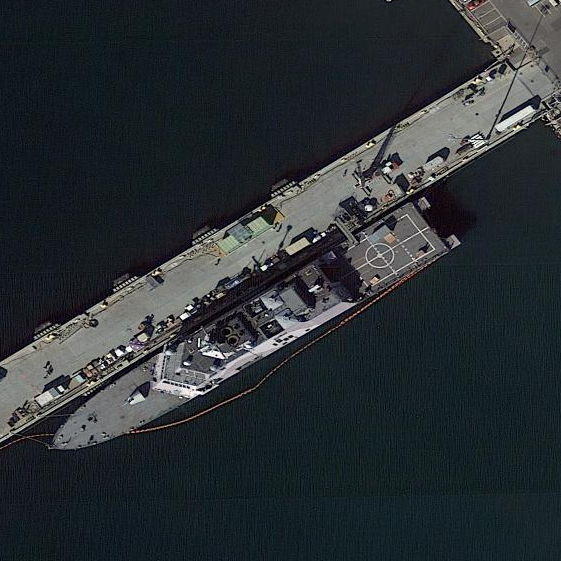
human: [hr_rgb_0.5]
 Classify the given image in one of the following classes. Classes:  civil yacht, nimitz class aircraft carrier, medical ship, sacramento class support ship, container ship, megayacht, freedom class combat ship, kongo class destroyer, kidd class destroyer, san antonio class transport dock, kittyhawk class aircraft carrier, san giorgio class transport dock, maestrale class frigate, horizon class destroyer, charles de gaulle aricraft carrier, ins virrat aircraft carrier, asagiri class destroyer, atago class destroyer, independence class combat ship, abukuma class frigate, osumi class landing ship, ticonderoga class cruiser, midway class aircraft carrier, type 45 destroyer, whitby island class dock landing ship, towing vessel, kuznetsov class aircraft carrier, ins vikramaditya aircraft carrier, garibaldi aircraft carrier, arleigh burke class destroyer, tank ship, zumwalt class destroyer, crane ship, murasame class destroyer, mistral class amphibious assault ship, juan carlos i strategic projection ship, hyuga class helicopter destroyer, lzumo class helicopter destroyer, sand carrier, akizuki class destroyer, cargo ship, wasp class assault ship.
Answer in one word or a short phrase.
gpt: Freedom class combat ship